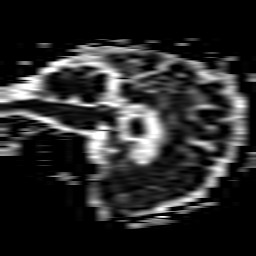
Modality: ADC
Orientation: sagittal
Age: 68
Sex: female
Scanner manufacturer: philips
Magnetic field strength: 1.5 T
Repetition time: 4.694 s
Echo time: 0.07764 s